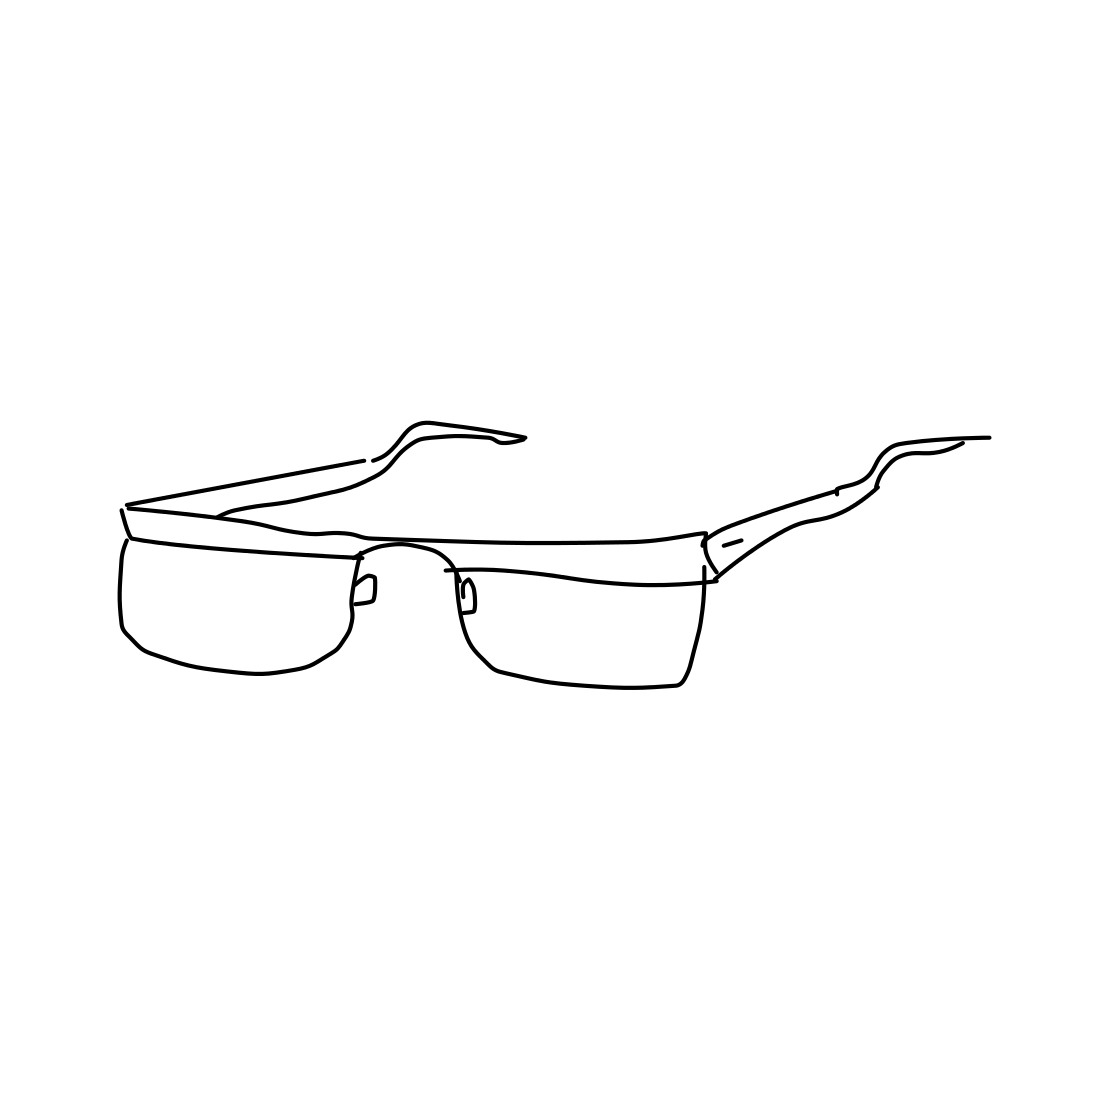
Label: eyeglasses